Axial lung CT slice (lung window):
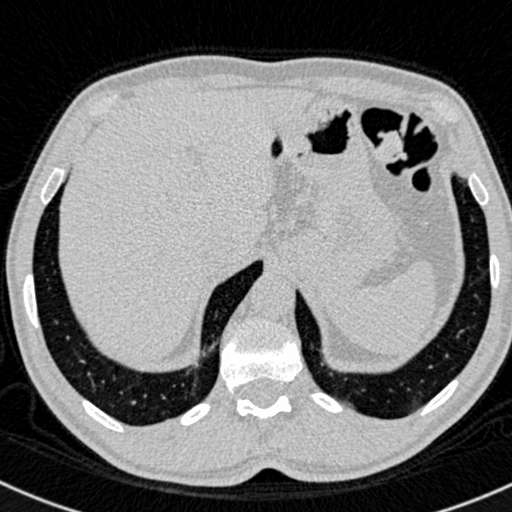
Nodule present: no